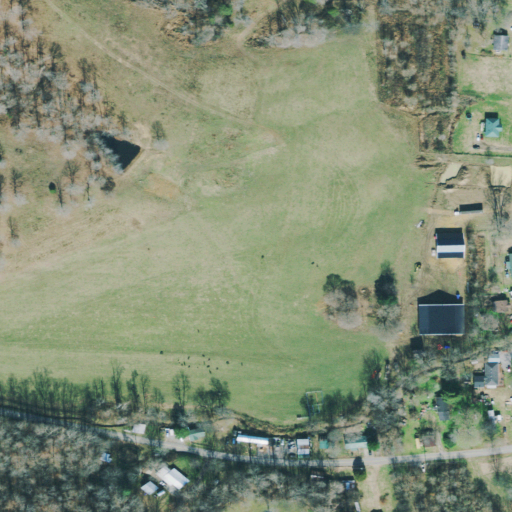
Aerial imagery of valley in Tennessee named Moldingroom Hollow containing pasture, deciduous forest, cultivated crops, open development, low intensity development, mixed forest, medium intensity development, and grassland